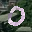
Label: 0